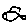
Label: fish